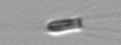
Label: Chaetoceros_subtilis